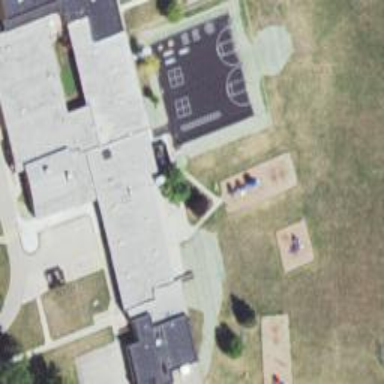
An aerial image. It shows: School building.